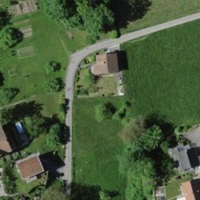
EUNIS habitat code: 55
Species observed at this site:
Cardamine pratensis